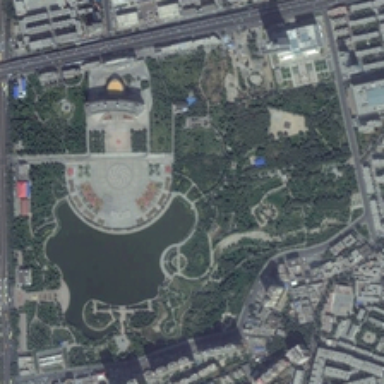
The lake is surrounded by many thick trees .